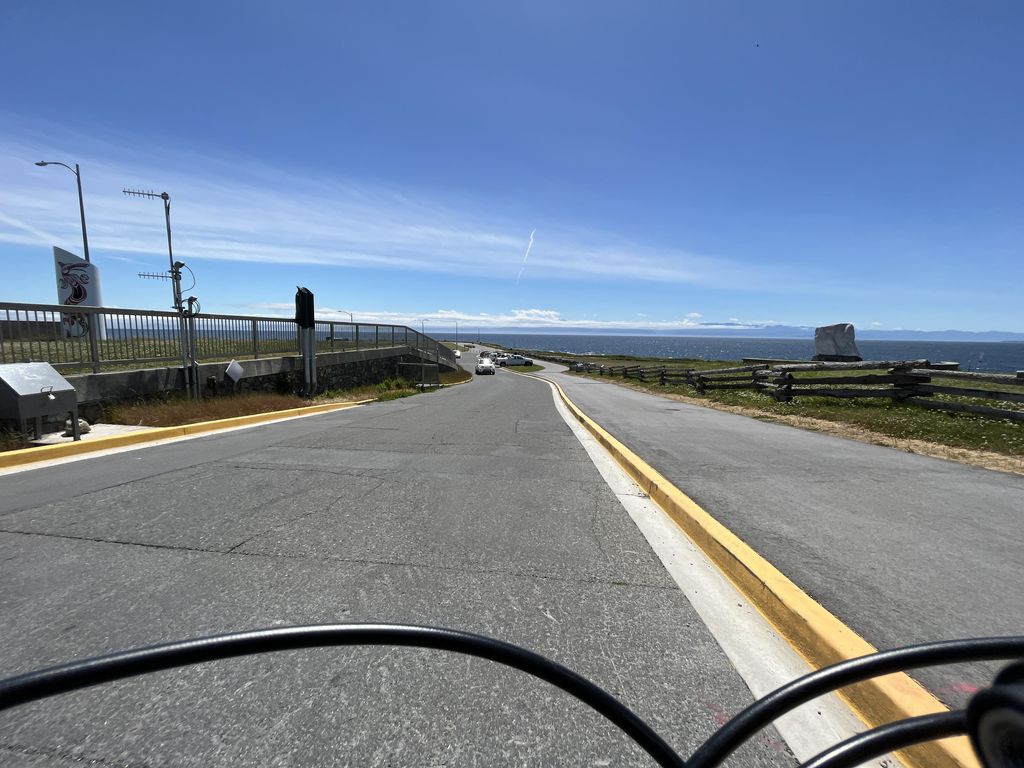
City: victoria